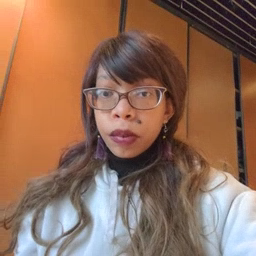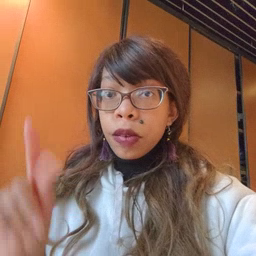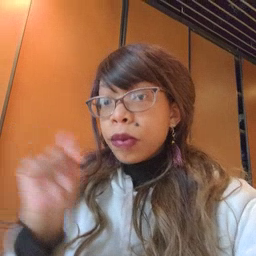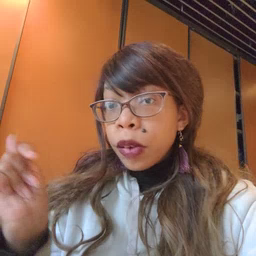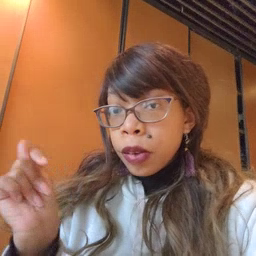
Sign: potty